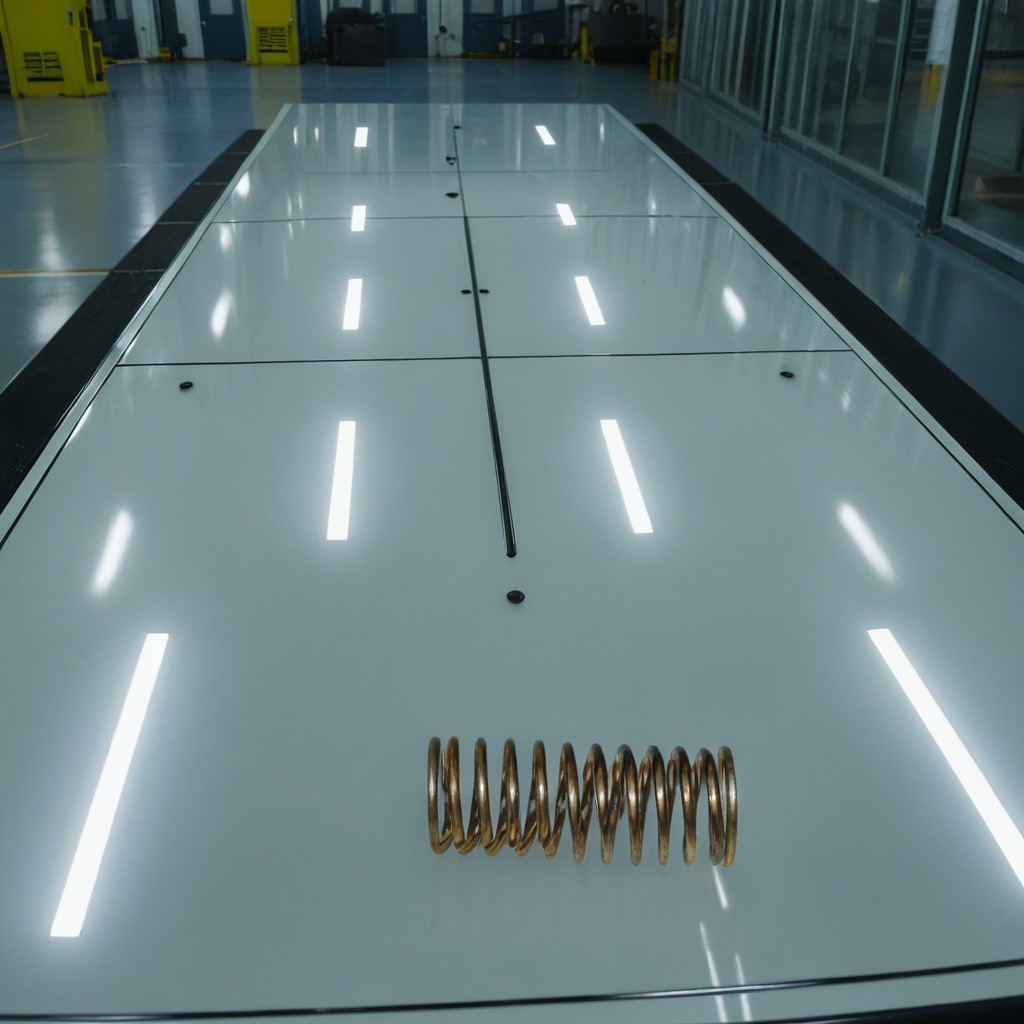
A coiled metal spring is lying on a high-gloss table in a ship maintenance bay industrial lighting.